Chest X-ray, PA view. Patient: 27 years old, sex F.
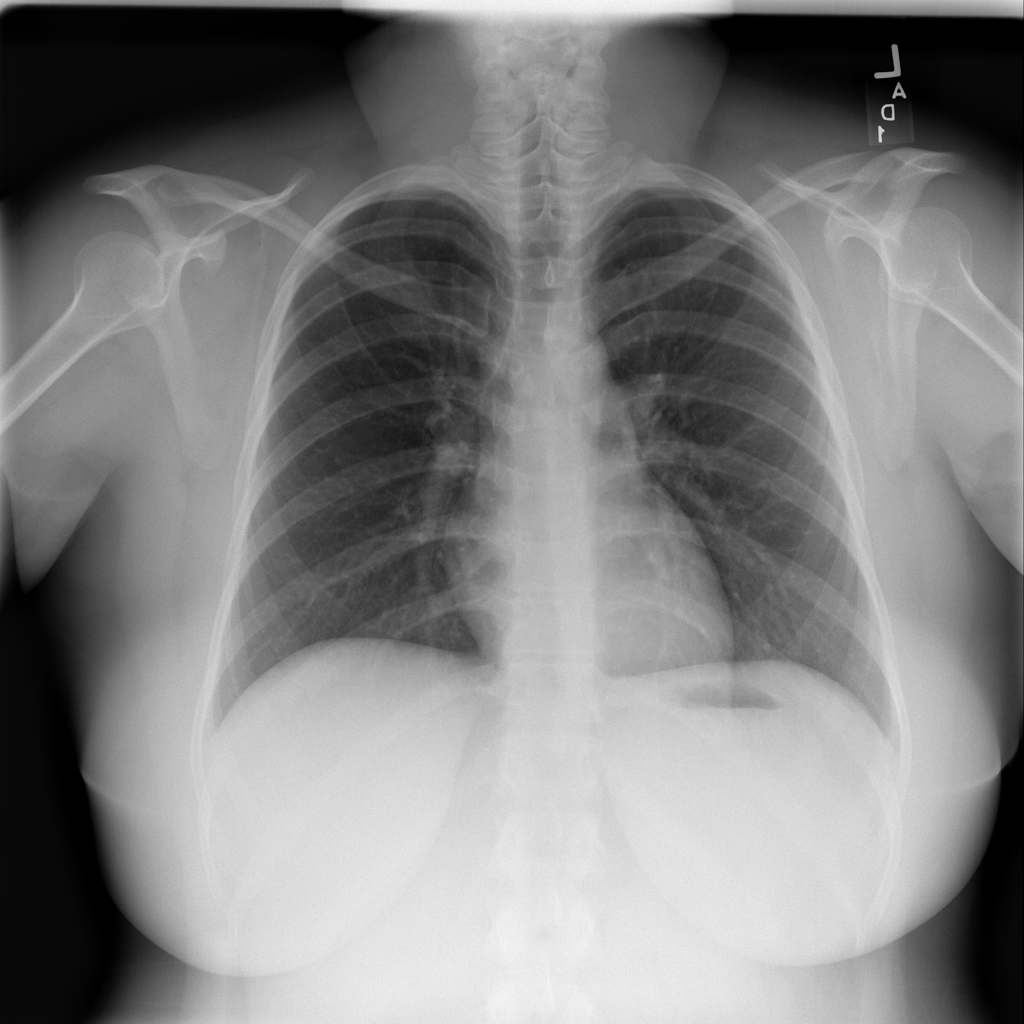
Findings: No Finding